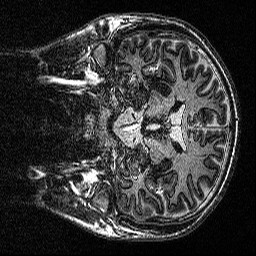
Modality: MP2RAGE
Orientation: coronal
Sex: male
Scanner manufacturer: siemens
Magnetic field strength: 3 T
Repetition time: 5 s
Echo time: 0.00292 s